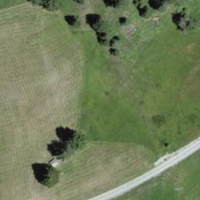
EUNIS habitat code: 26
Species observed at this site:
Saxicola rubetra
Gentianella campestris